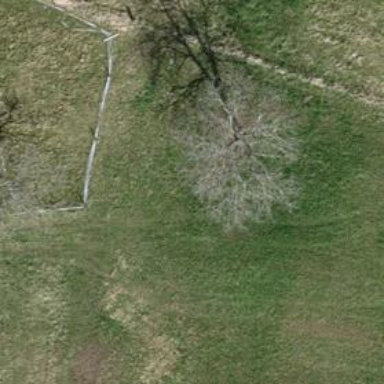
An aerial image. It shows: Single tag "natural: tree."